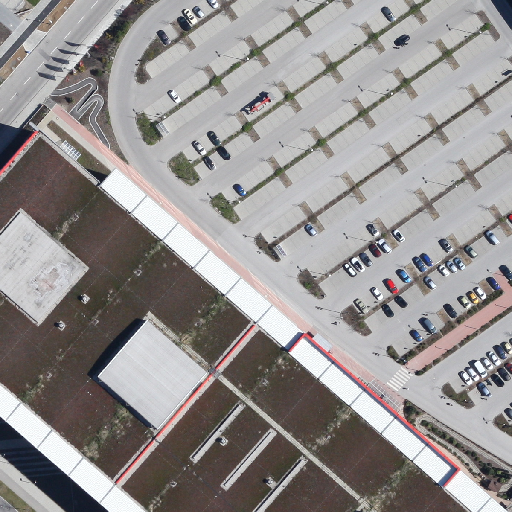
Referring expression: car